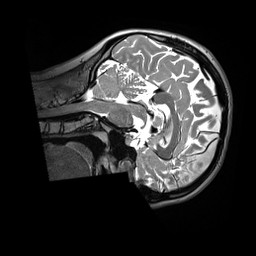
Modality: T2w
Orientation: sagittal
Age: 25
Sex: female
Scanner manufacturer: siemens
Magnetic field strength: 3 T
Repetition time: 3.2 s
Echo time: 0.408 s